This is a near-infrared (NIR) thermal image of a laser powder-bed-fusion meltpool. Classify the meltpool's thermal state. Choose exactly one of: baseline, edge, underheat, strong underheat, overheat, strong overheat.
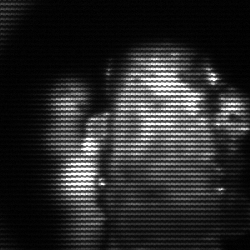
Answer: strong underheat